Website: apple
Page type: account-selection
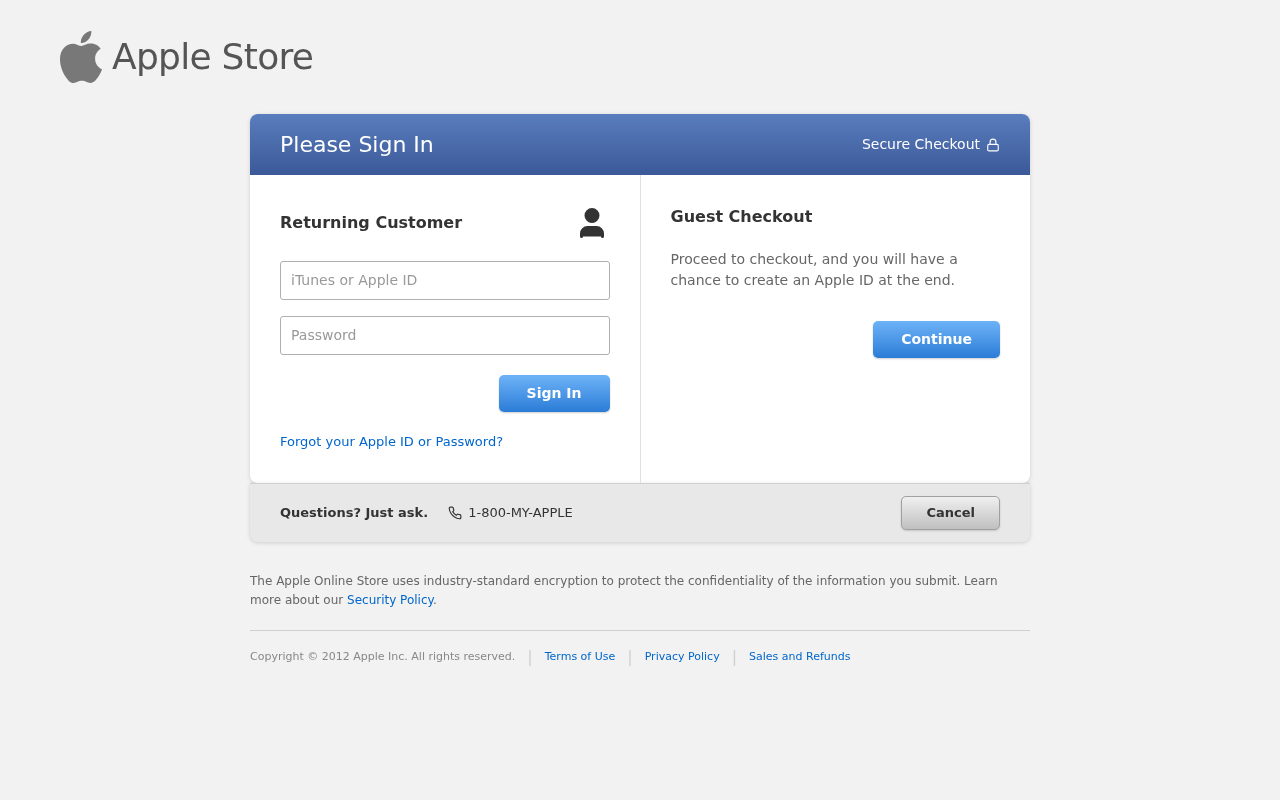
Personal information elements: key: PII_LOGIN_USERNAME
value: kathryn.berg